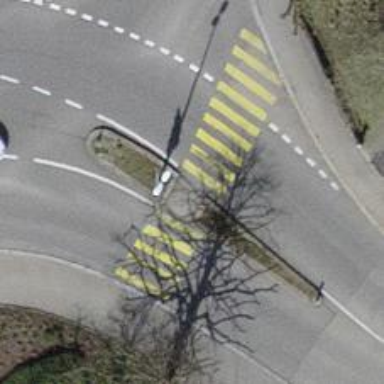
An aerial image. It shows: Zebra crossing on the road.